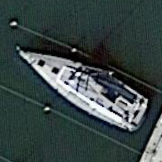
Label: civil